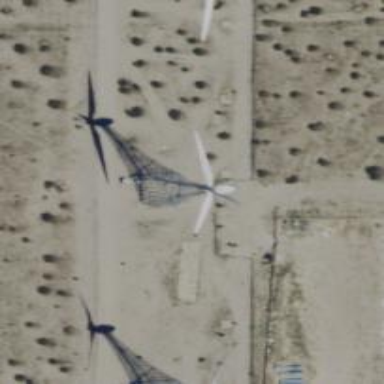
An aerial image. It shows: Wind generator powered by horizontal-axis wind turbine.